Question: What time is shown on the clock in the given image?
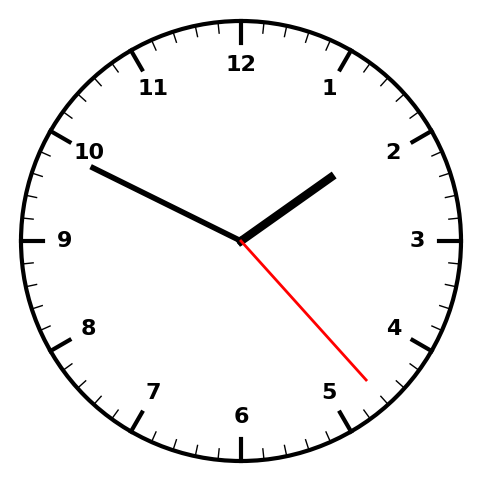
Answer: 01:49:23